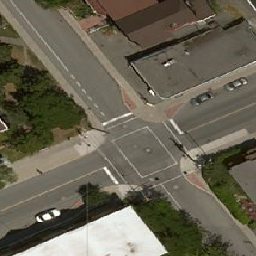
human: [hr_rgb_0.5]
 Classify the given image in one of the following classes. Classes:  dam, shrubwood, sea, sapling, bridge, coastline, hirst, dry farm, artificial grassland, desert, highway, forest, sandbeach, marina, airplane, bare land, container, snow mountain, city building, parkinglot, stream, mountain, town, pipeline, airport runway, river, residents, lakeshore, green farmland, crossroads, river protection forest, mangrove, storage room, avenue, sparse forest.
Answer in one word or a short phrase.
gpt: crossroads